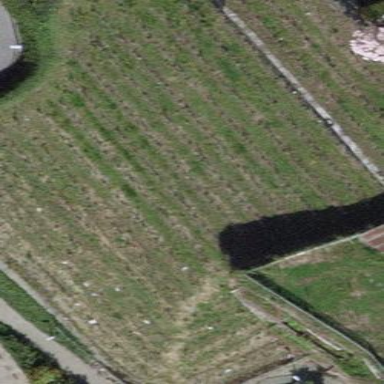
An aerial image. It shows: Vineyard growing grapes.